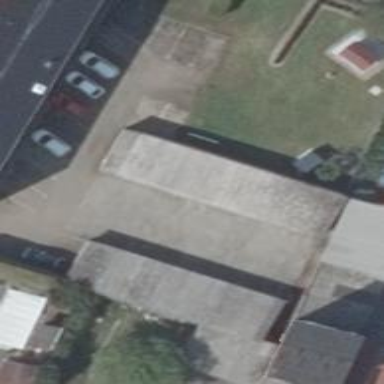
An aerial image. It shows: Group of garages.